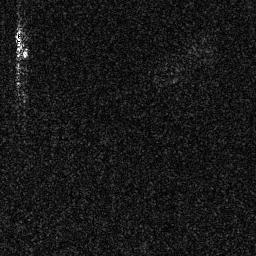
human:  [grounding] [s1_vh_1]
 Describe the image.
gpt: In the satellite image, there is  <ref>1 small ship </ref> <box>[[5, 10, 10, 22, 0]]</box> located at top left.